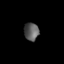
Tissue: lung
Cell type: Epithelial cells
Senescence score: 0.2223
Nuclear area (px): 256
Mean DAPI intensity: 91.6875